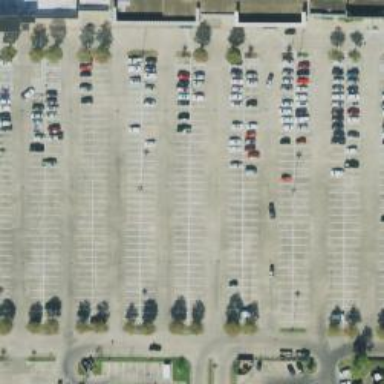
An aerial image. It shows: Parking space is available.